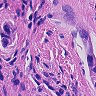
Metastatic tissue present: yes